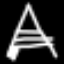
Label: The Eiffel Tower